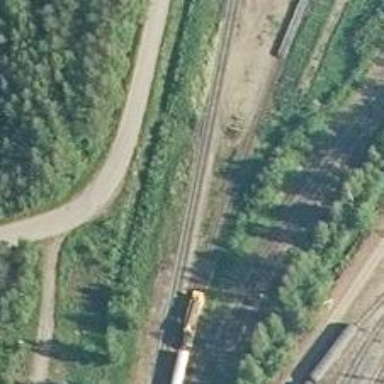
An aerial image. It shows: Rail yard with electrified contact lines for the trains.